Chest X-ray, PA view. Patient: 78 years old, sex F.
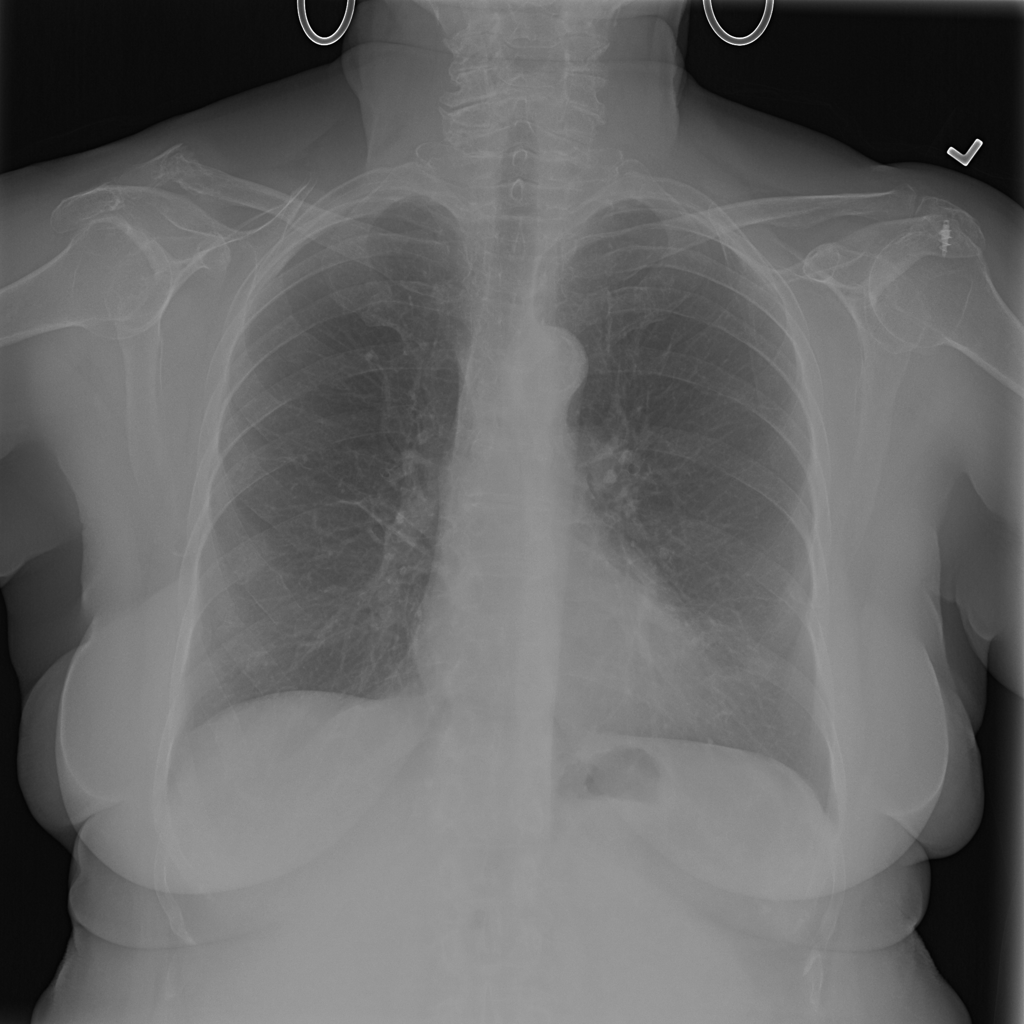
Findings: No Finding